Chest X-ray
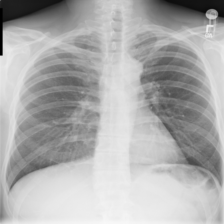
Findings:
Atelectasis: negative
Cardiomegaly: negative
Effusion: negative
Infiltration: negative
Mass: negative
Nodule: negative
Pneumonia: negative
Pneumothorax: negative
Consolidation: negative
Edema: negative
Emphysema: negative
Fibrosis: negative
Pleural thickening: negative
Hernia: negative